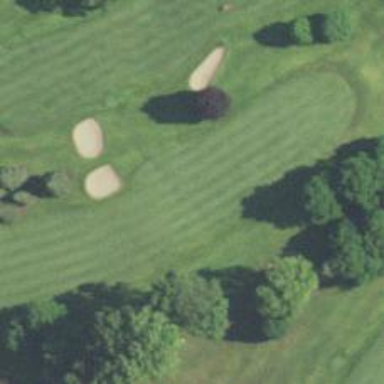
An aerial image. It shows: View of golf hole.